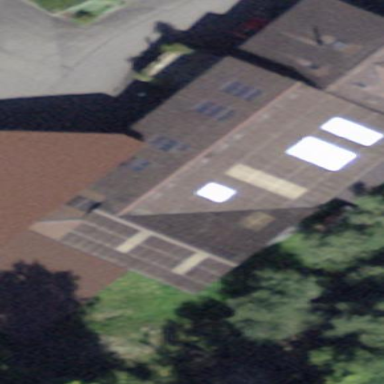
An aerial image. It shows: Residential building.